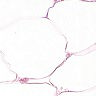
Metastatic tissue present: no